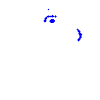
Particle: proton